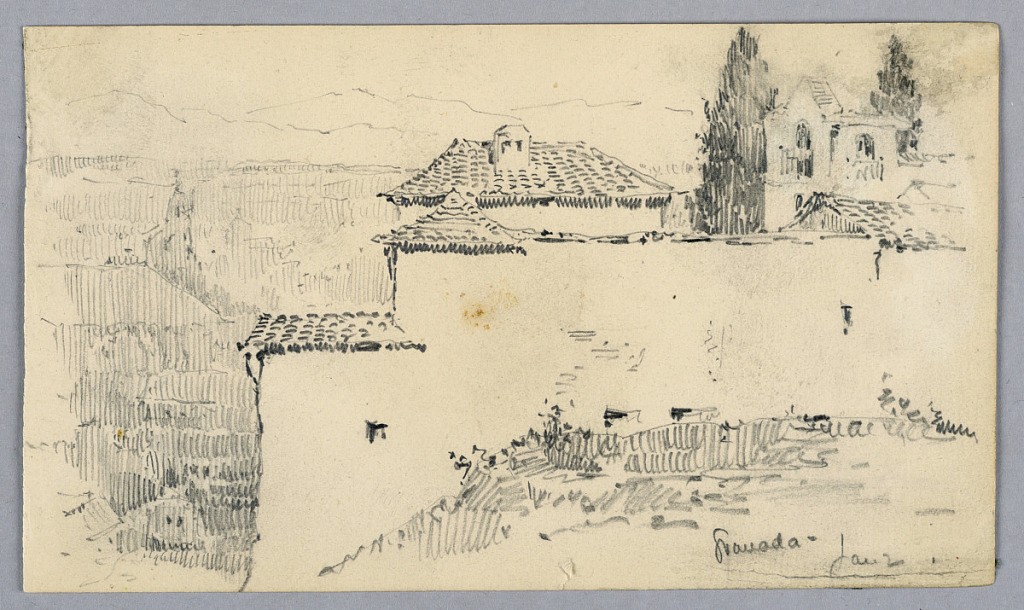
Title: Garden Wall, Granada
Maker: Arnold William Brunner, American, 1857–1925
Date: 1892
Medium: Graphite on paper
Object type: Drawing
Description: A church wall, foreground, trees and bell wall at right, rooftops and mountains beyond, left.